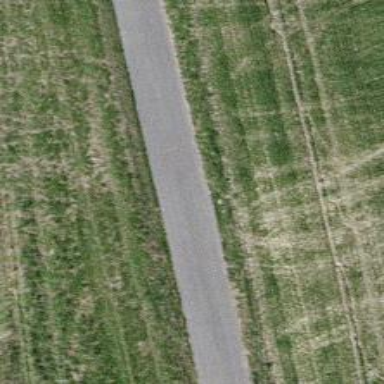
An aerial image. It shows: Unclassified road with asphalt surface.